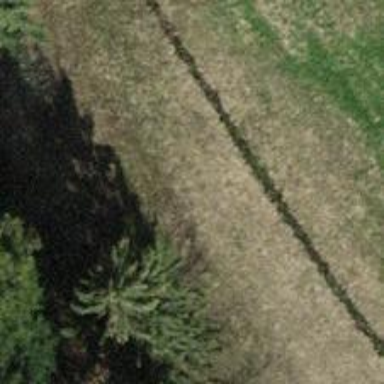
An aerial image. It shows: Ditch serving as waterway.